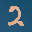
Label: 2